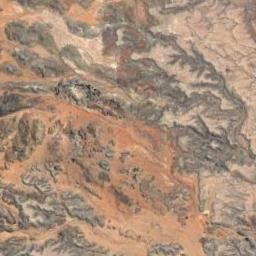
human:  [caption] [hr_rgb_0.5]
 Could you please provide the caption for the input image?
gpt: The mountains are winding and undulating .

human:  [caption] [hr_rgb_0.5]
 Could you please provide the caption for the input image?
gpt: The mountain is consist of half of white soil and half of yellow soil .

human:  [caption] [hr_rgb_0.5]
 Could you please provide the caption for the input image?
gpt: This mountain is completely covered by vegetation .

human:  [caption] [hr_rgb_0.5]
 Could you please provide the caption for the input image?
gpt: The mountain has a rugged surface and its rocks are dark gray and brown .

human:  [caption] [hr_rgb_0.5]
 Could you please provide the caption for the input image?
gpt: There are many gray rocks on the brown mountain .